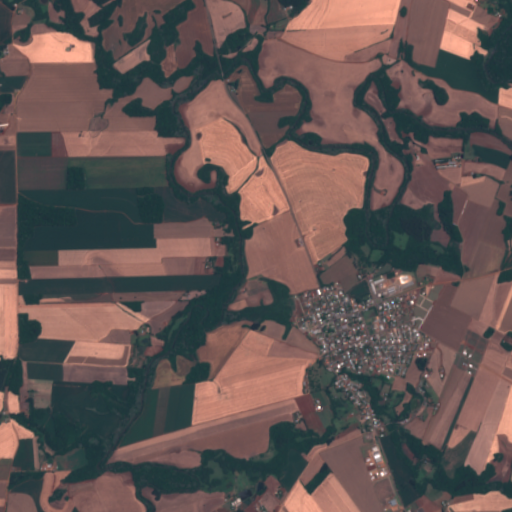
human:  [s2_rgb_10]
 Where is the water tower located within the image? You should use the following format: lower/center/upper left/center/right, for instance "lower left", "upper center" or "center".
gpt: The water tower is located in the lower center of the image.
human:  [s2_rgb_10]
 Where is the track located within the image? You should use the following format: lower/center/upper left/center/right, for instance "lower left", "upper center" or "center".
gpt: There is no track in the image.